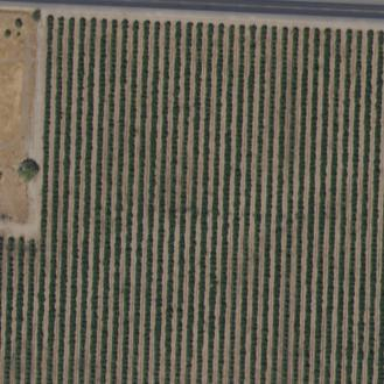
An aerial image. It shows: Orchard filled with nectarine trees.